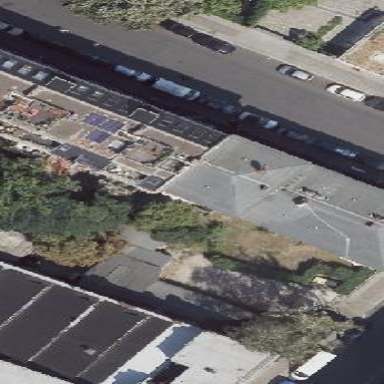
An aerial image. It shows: Residential building with double saltbox roof shape.